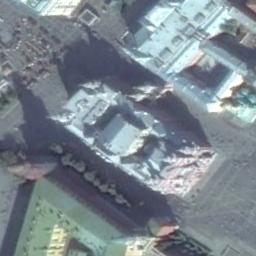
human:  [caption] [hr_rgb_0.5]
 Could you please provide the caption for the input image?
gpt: The church with some towers and the rest of the church has a sloping roof .

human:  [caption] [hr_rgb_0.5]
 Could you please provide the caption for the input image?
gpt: The church with a blue roof is surrounded by some roads .

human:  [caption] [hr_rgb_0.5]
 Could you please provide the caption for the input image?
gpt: A cathedral with a cyan roof, Surrounded by trees and parked vehicles .

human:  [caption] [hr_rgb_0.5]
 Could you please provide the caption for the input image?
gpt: This is a church with lots of open space around it .

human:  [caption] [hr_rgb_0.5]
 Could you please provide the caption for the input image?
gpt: There are many buildings near the church .